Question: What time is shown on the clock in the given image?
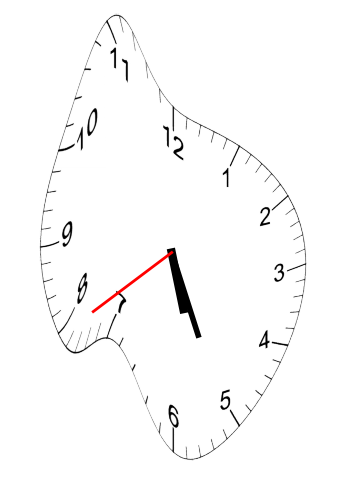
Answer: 05:25:39